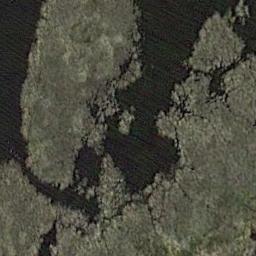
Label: wetland